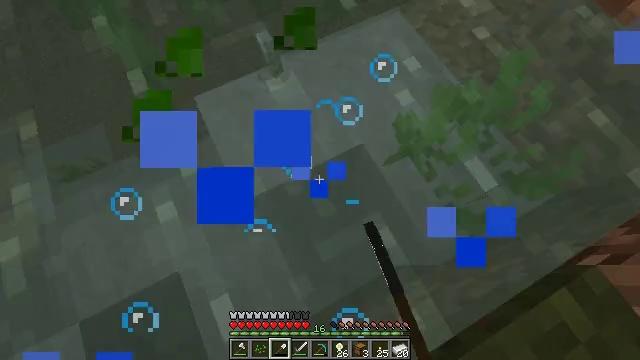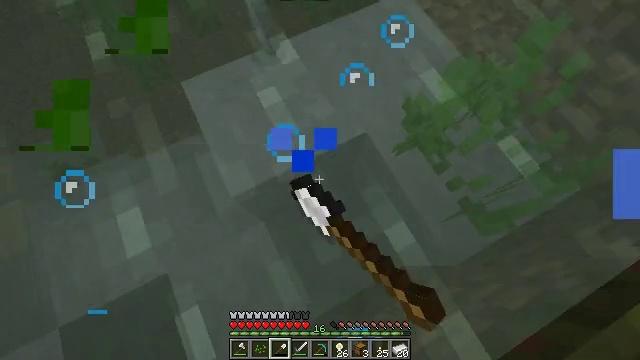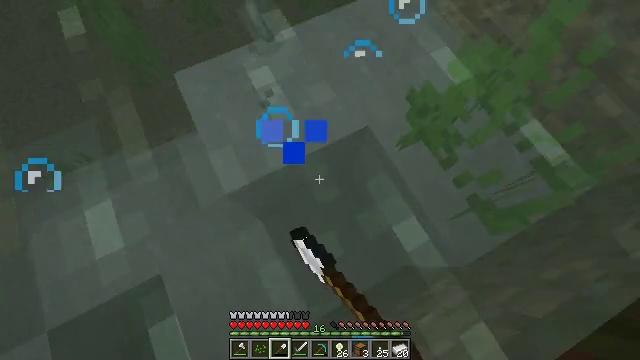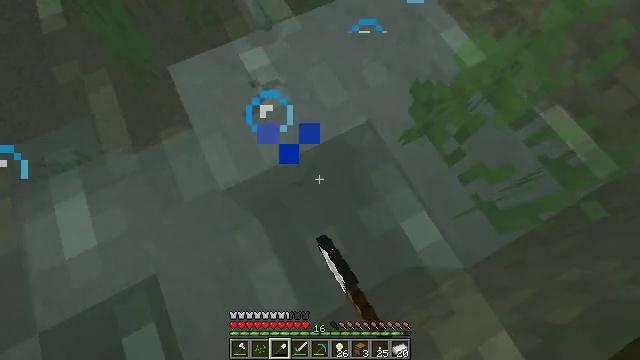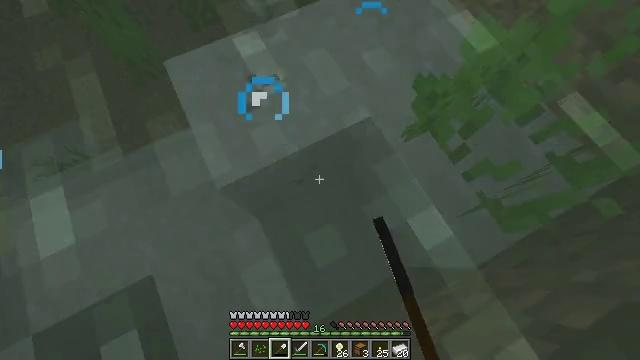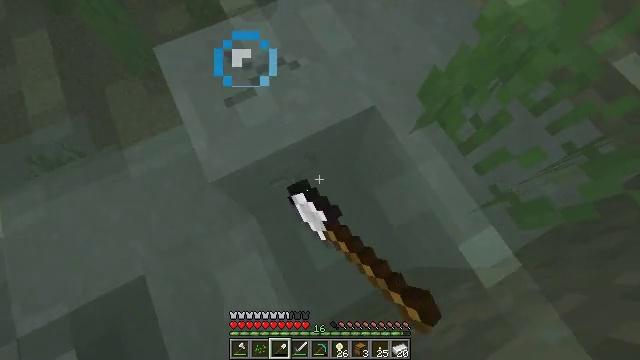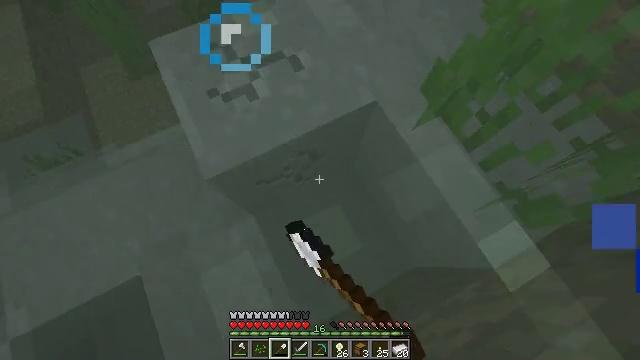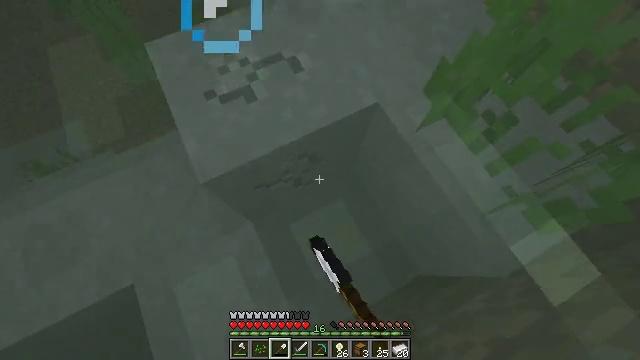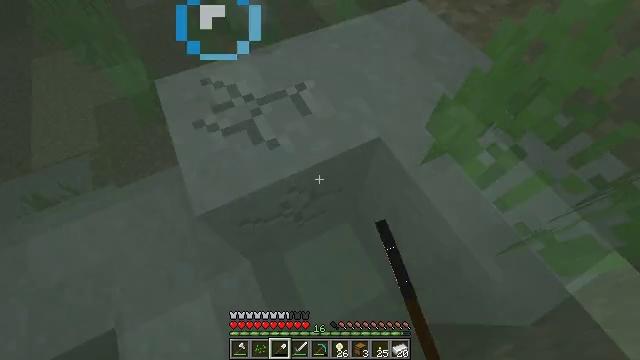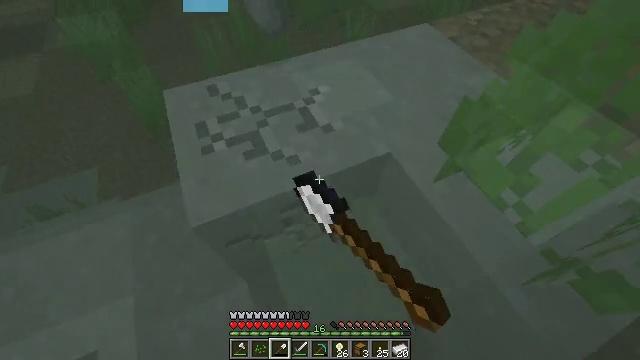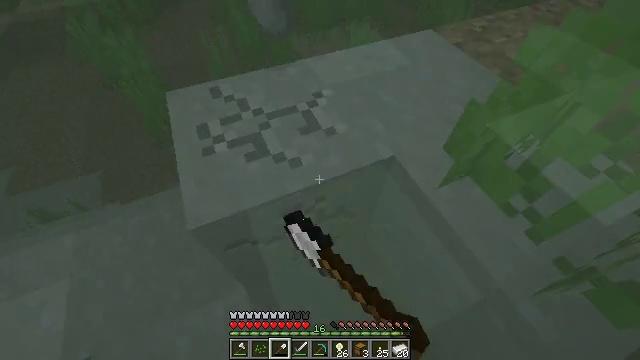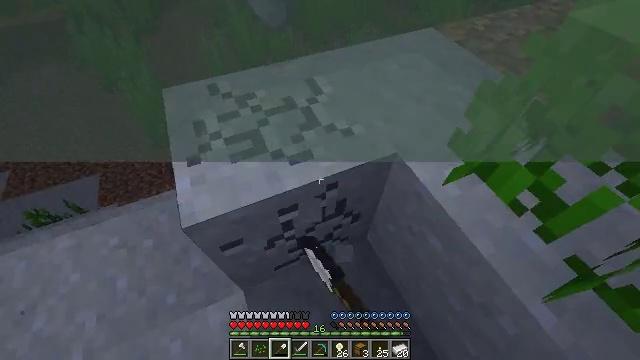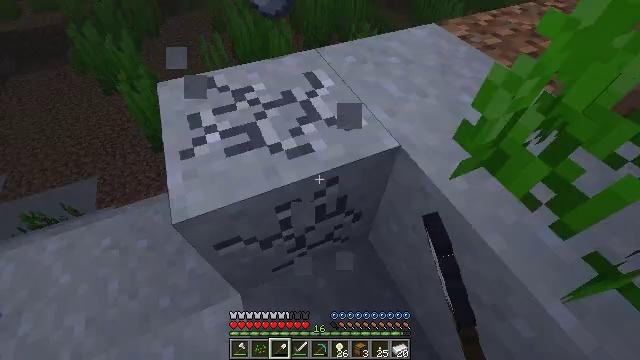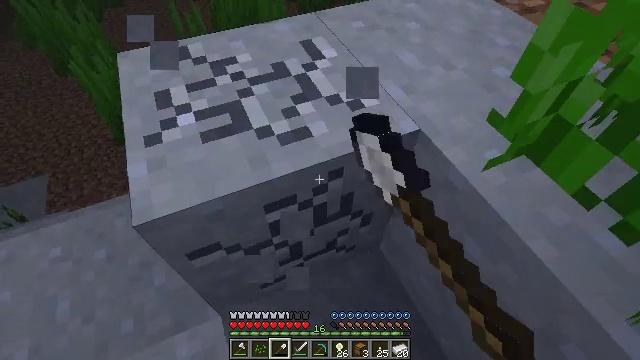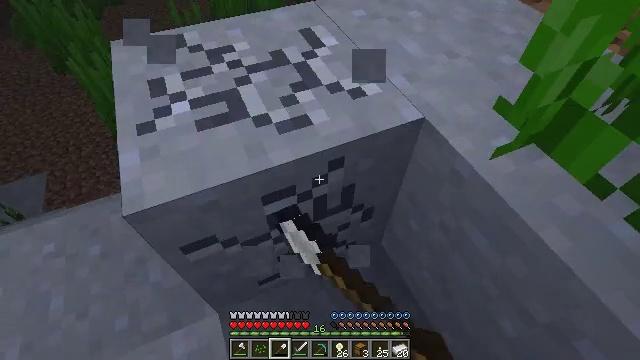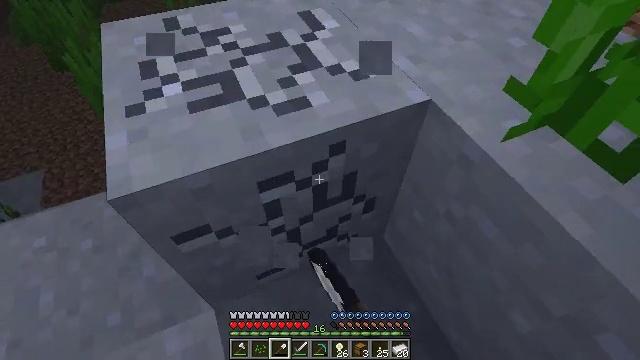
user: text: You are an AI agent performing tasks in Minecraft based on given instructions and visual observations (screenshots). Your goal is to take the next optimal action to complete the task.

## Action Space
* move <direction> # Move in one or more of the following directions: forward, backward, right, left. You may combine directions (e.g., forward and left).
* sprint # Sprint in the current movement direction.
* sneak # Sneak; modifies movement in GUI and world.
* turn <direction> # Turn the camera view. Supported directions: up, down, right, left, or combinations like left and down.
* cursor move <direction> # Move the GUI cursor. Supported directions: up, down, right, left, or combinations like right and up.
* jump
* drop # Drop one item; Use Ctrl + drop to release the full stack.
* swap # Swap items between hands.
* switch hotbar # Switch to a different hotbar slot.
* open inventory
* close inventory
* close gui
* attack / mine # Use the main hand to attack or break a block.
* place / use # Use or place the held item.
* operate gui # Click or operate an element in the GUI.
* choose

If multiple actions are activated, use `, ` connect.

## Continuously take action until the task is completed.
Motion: motion action
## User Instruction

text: Break the clay block to collect it.
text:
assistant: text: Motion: attack / mine
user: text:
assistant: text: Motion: attack / mine
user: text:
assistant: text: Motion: attack / mine
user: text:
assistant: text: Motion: attack / mine
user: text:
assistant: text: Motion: attack / mine
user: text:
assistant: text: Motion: attack / mine
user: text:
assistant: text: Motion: turn up, attack / mine
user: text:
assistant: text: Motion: turn up, attack / mine
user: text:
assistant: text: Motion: turn left and up, attack / mine
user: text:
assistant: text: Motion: turn up, attack / mine
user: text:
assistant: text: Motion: attack / mine
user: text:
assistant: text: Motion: turn up, attack / mine
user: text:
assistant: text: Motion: attack / mine
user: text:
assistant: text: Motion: attack / mine
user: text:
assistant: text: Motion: attack / mine
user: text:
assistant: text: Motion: attack / mine
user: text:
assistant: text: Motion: turn right and up, attack / mine
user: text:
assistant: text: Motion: turn right and up, attack / mine
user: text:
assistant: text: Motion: turn right and up, attack / mine
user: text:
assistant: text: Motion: turn right and up, attack / mine
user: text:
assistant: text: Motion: turn right and up, attack / mine
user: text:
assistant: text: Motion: turn right and up, attack / mine
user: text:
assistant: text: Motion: turn right, attack / mine
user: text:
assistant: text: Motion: attack / mine
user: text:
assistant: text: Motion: attack / mine
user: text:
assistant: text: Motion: attack / mine
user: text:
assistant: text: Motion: attack / mine
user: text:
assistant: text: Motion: attack / mine
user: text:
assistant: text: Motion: attack / mine
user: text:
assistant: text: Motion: attack / mine